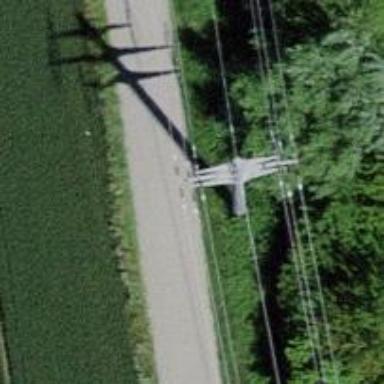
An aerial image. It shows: Concrete power pole.